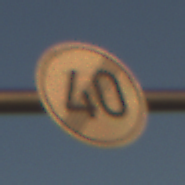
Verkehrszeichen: EndeGeschwindigkeit40
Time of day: SunriseSunset
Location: Outdoor (Nature)
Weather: Clear
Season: NotSpecified
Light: Natural